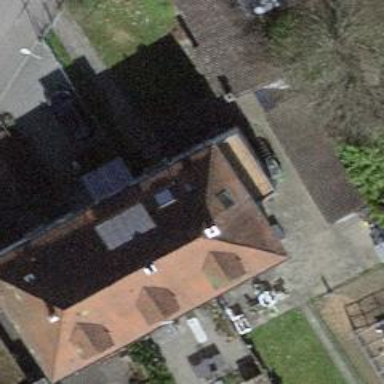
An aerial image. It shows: Semidetached house.